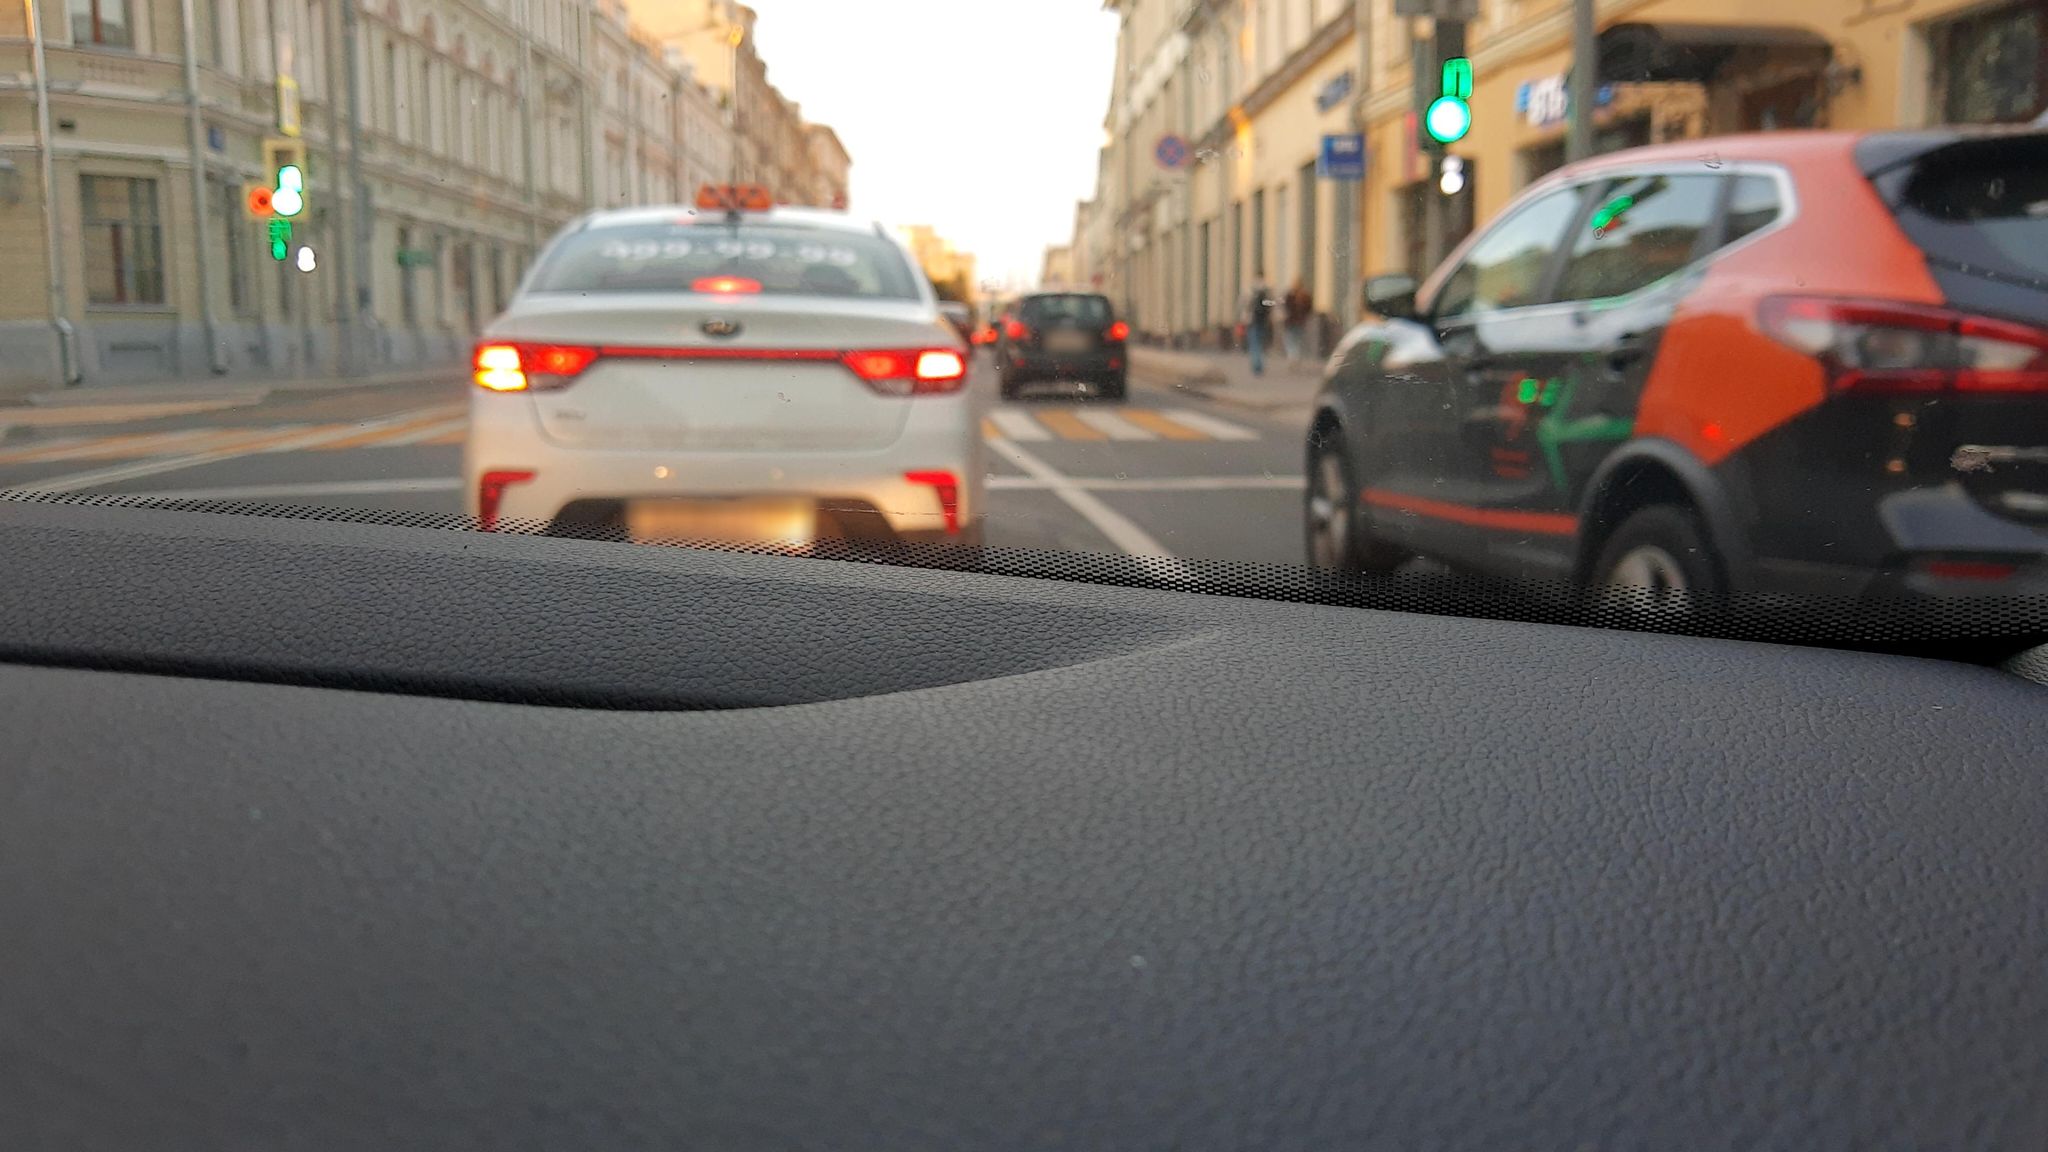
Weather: clear
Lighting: day
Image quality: slightly poor
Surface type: driving surface
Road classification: secondary
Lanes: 4
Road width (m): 2.5
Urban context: urban centre
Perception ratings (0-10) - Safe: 3.79, Lively: 7.42, Beautiful: 2.91, Boring: 1.8, Depressing: 1.73, Wealthy: 4.43